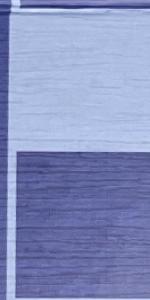
Label: Empty